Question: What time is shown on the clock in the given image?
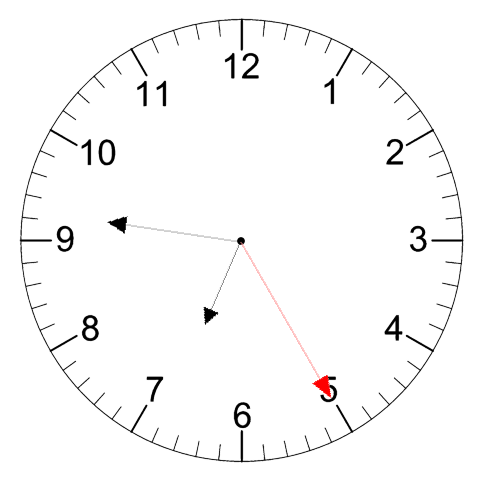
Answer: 06:46:25